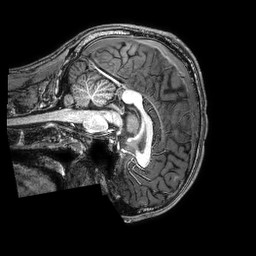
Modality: T1w
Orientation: sagittal
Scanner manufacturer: philips
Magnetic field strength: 3 T
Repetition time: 0.008 s
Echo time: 0.003575 s